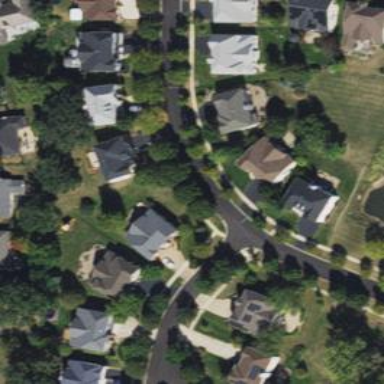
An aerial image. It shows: Residential road with asphalt surface and separate sidewalk.